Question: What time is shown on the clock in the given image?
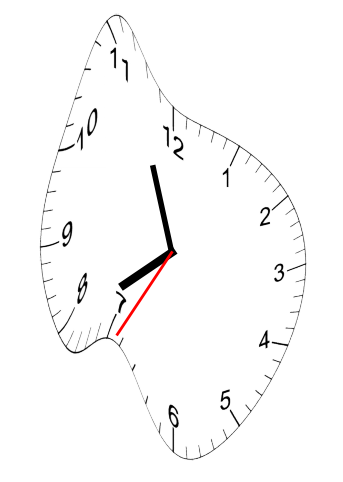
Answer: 07:56:35